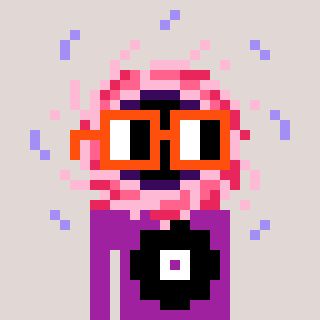
a pixel art character with square orange glasses, a blackhole-shaped head and a magenta-colored body on a warm background